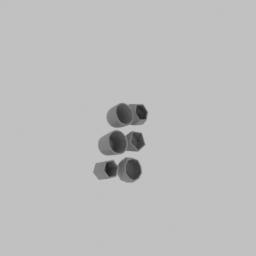
Label: decoration